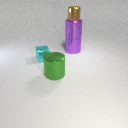
large purple metal cylinder to the right of large green metal cylinder